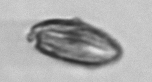
Label: Katodinium_or_Torodinium